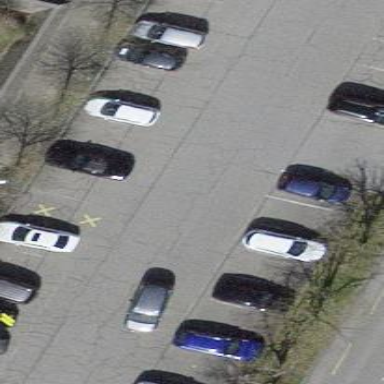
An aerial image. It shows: Parking area.